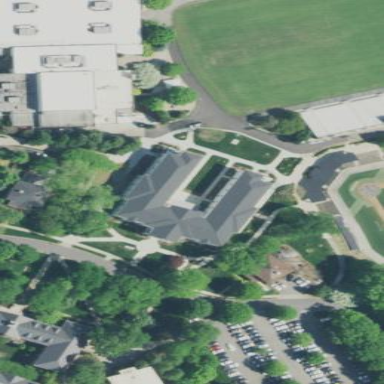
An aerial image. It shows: College building.